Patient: sex F, age 57
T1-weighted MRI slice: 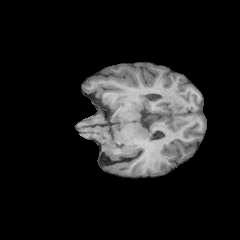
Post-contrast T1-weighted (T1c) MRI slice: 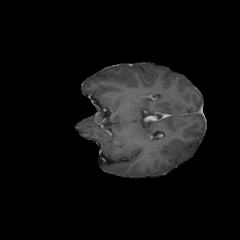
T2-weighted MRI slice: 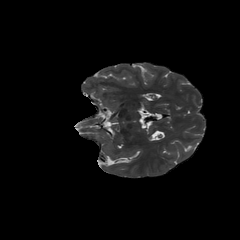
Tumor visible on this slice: no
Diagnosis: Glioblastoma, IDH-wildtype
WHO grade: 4